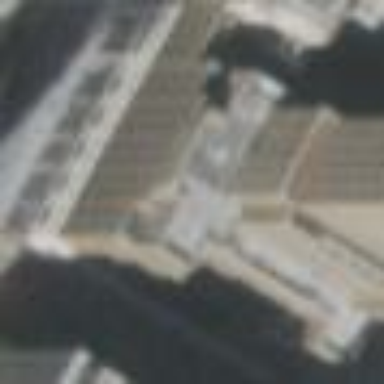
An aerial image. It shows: Flat concrete roof on commercial building.